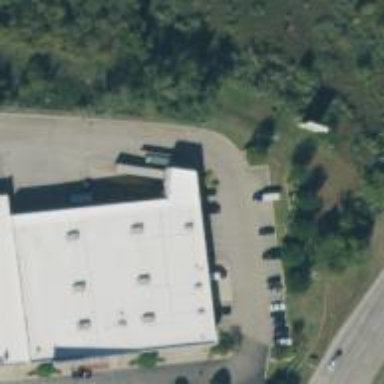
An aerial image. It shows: Retail building.